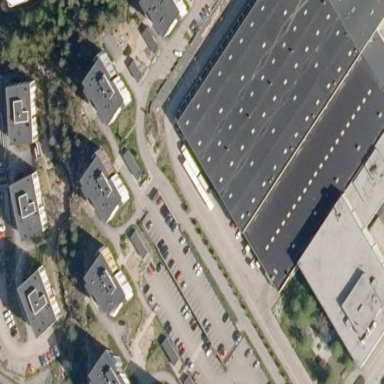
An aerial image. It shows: Parking area.